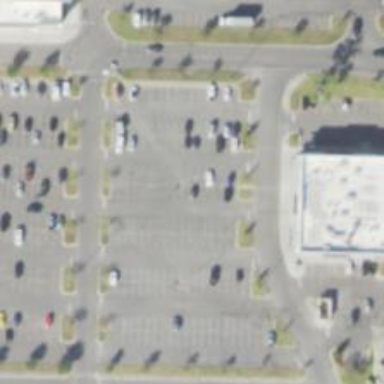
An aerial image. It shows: Parking space is available.